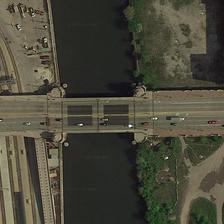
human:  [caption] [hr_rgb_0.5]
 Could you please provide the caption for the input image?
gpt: a bridge is on a river with railways on one side of it .

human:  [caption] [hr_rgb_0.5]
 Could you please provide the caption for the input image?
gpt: a bridge is on a river with one side of green trees and the other side of many railways .

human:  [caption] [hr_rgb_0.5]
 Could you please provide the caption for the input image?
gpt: several railways are in one side of a river with a bridge .

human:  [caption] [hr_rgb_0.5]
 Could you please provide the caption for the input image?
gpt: several railway lines are located below the bridge on the left bank of the river .

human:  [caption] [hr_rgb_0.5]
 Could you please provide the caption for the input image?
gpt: a bridge is on a river with railways on one side of it .